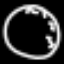
Label: clock